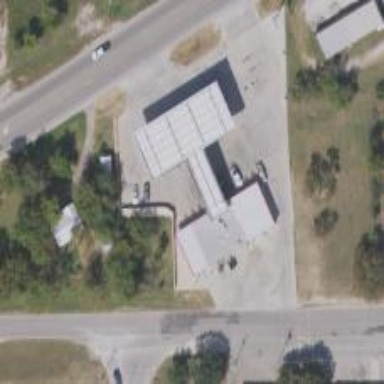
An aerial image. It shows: Building housing fuel station.